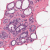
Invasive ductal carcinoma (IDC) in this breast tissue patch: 0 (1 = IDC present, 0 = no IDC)